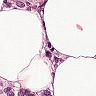
Metastatic tissue present: yes